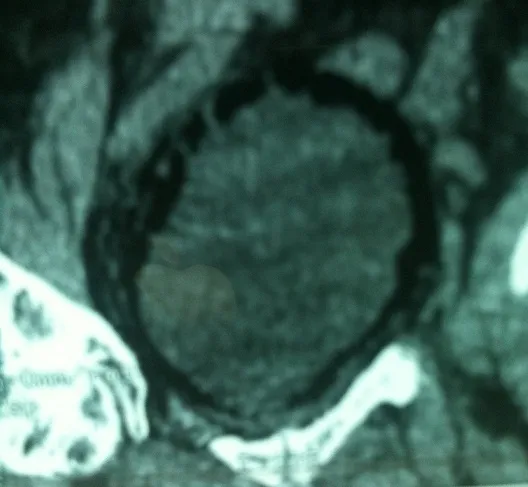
Computed tomography scan of the pelvic shows air bubbles at the level of the vesical wall.
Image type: radiology (ct)